Question: How do I add my own items to the Delphi Options dialog (Tools\Options)? For example, see the <URL> options.

For example it is necessary for me that there there was my bookmark with options of compilation for mine a component and new projects.
For example there is at me a new project, in it the panel and on it 3 checkboxes how it there to add?
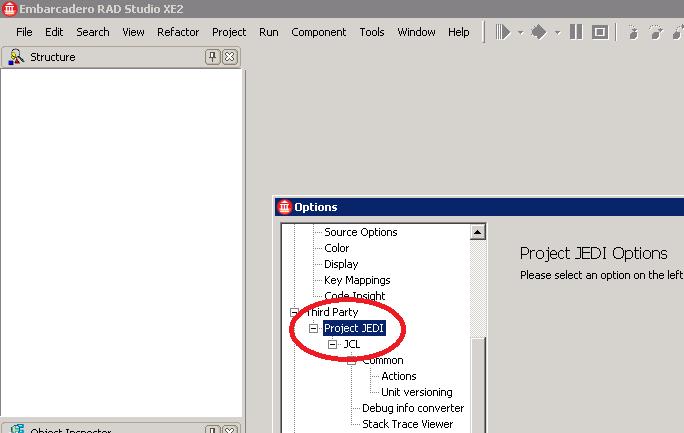
Answer: The key to this are the 'INTAEnvironmentOptionsServices' and 'INTAAddInOptions' interfaces. Support for add-ins <URL> was added to the Tools API in XE. Your add-in needs to supply an implementation of 'INTAAddInOptions'. You register the add-in options by calling 'INTAEnvironmentOptionsServices.RegisterAddInOptions'.
If you can't work out how to do this from the Tools API source code then I suggest you download the JCL source code to use as your template.
<URL> on the subject gives a general overview but I can't find any other articles that cover this topic.